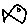
Label: fish